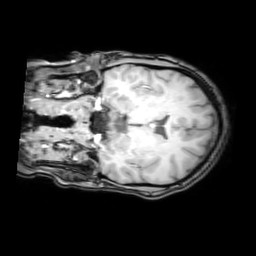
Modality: T1w
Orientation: coronal
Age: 21
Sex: female
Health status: healthy
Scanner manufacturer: philips
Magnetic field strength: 3 T
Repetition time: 0.012 s
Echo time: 0.0037 s